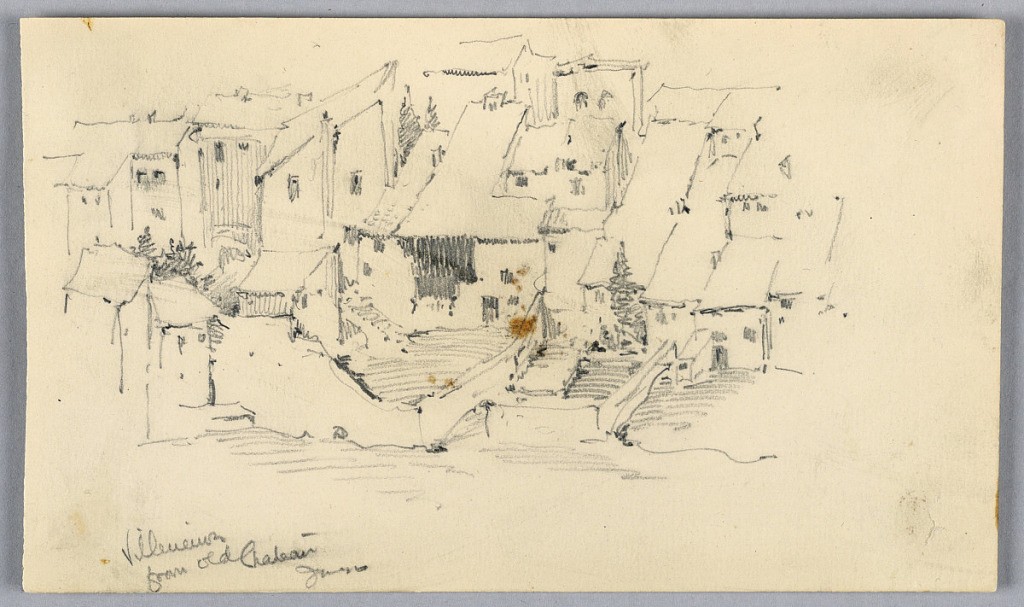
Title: Villeneuve from Old Château
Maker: Arnold William Brunner, American, 1857–1925
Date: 1892
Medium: Graphite on paper
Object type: Drawing
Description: Looking from above on houses and courtyards